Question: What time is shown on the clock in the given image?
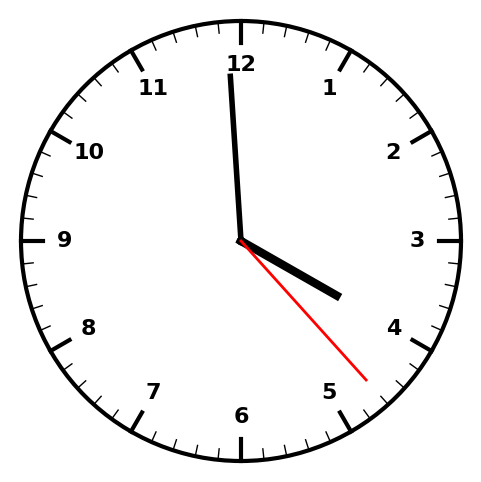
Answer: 03:59:23